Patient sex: M
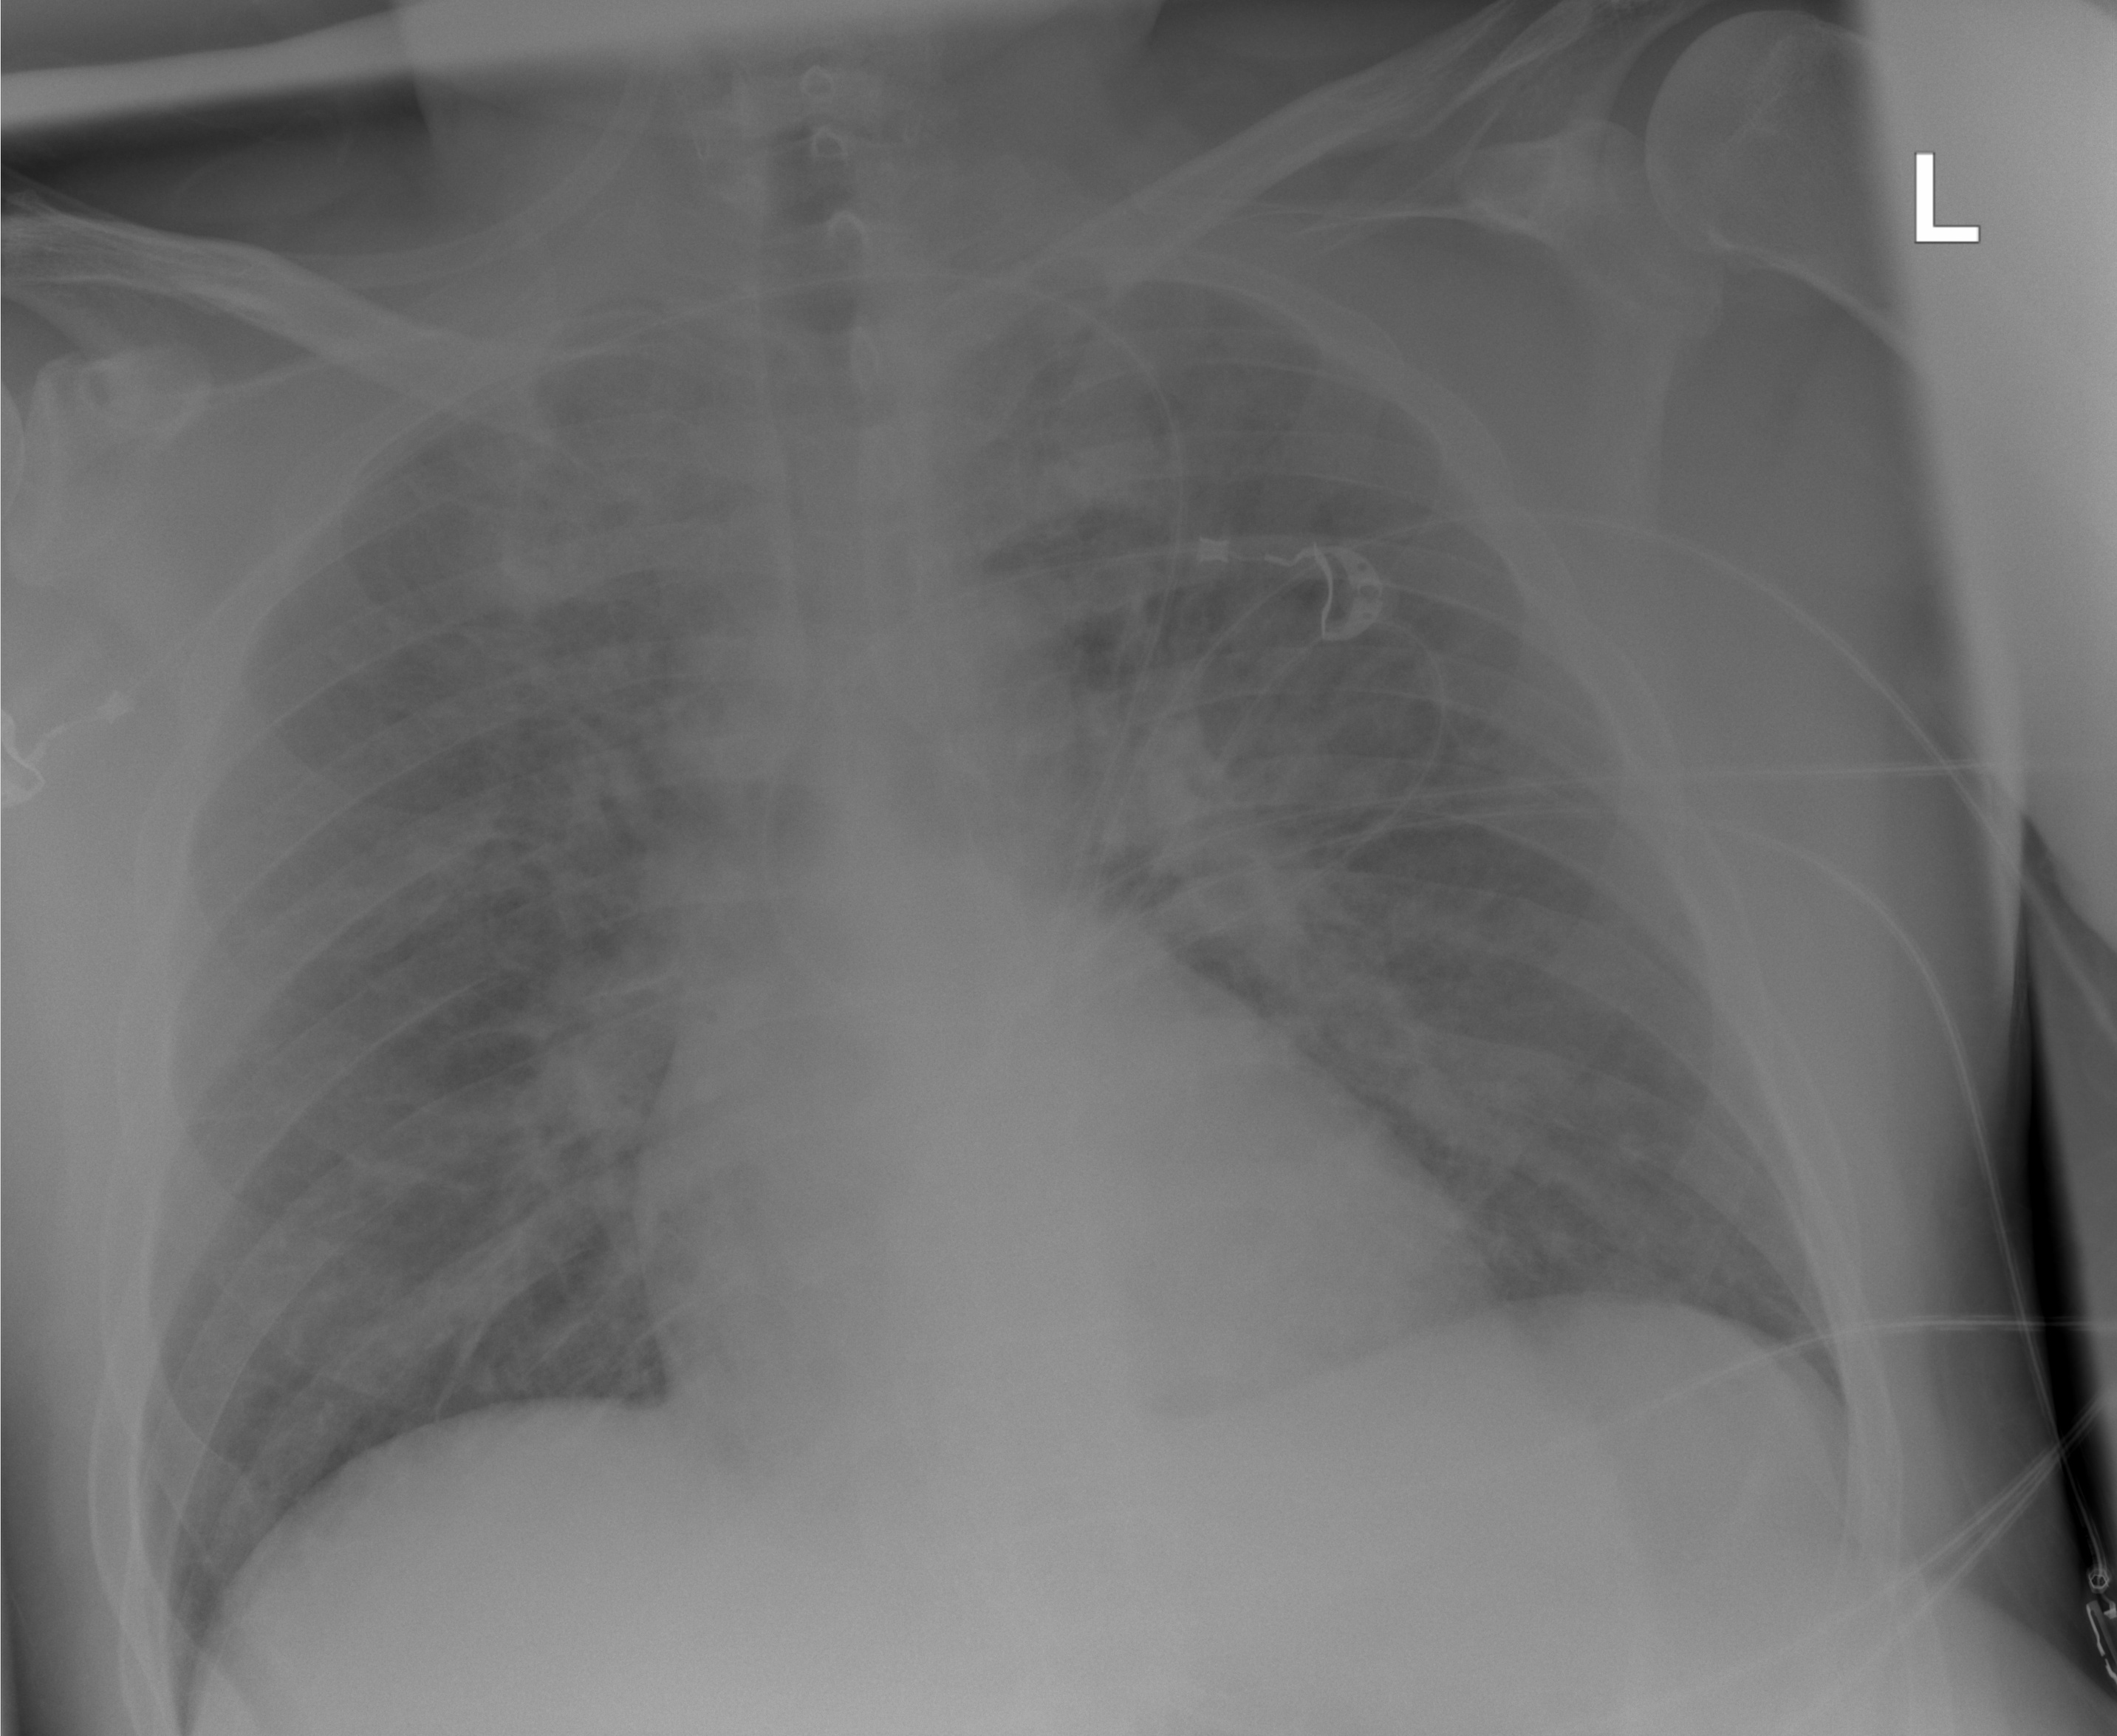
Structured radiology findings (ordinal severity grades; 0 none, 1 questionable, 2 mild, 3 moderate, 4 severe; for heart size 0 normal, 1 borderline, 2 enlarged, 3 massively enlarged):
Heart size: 0
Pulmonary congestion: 3
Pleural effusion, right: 0
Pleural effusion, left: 0
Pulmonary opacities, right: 2
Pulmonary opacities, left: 2
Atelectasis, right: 0
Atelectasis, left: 0